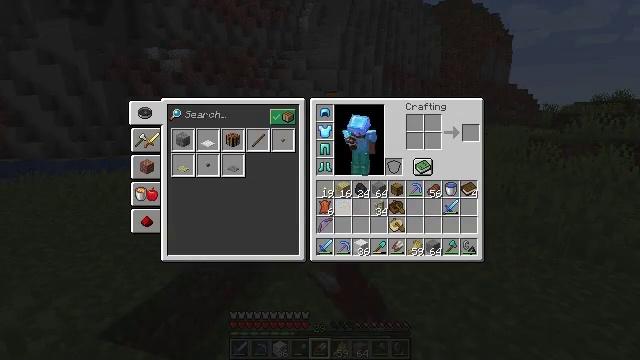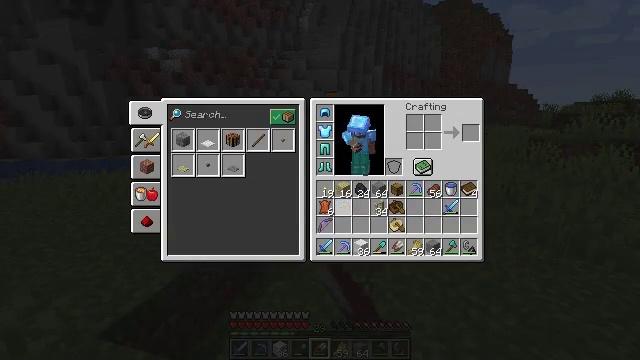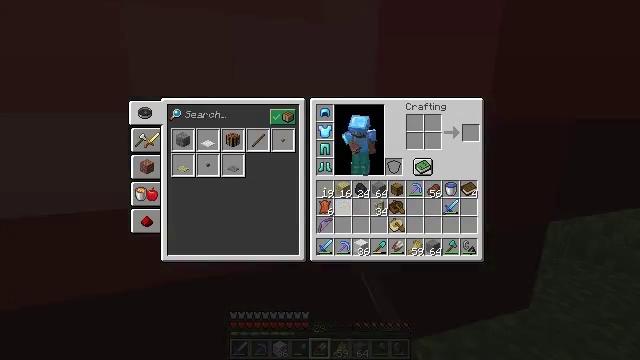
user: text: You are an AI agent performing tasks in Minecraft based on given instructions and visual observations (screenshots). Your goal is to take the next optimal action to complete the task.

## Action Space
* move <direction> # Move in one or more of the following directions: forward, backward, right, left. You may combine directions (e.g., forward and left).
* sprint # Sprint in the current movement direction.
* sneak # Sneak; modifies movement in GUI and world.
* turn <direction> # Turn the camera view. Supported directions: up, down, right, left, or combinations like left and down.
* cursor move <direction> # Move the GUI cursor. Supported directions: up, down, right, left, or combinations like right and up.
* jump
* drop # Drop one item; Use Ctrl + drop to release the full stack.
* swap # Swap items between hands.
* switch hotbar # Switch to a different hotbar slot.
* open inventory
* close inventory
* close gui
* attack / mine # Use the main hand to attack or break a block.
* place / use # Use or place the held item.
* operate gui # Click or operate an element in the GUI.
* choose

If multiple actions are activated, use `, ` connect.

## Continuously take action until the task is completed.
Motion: motion action
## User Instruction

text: Remove beef from the inventory.
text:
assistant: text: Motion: sprint
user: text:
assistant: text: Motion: turn right
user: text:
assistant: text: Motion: no_op